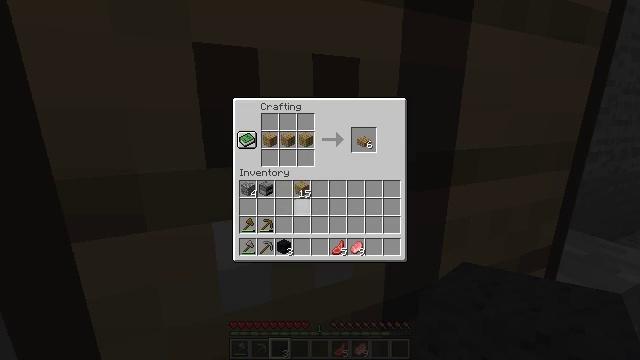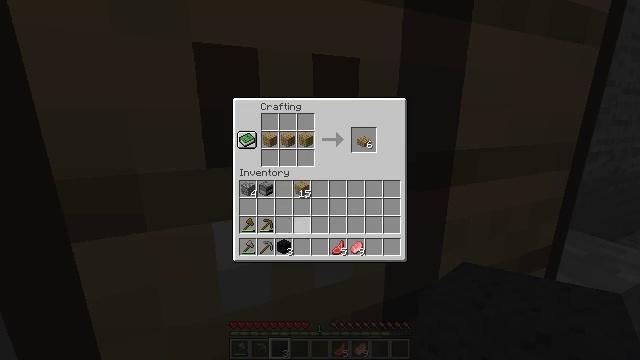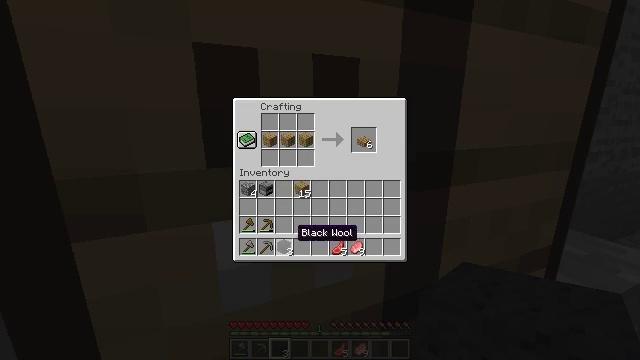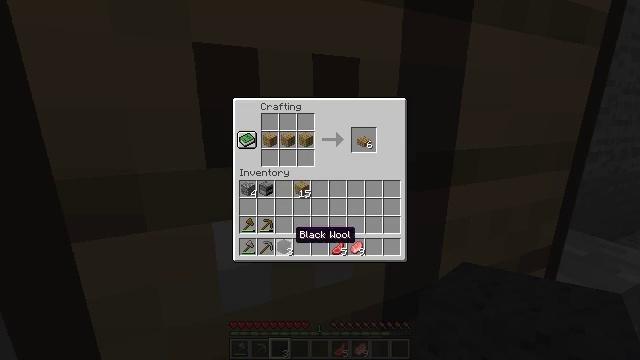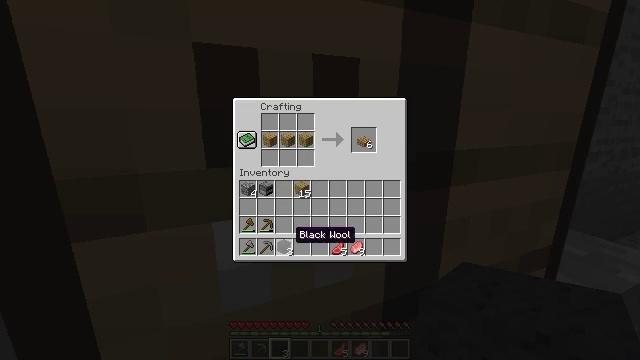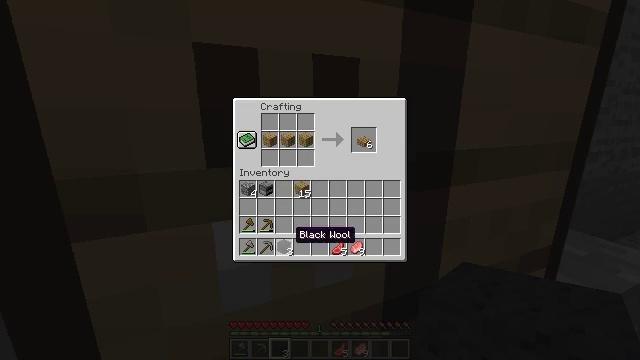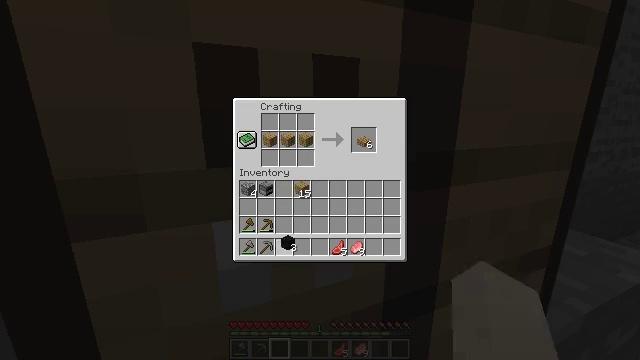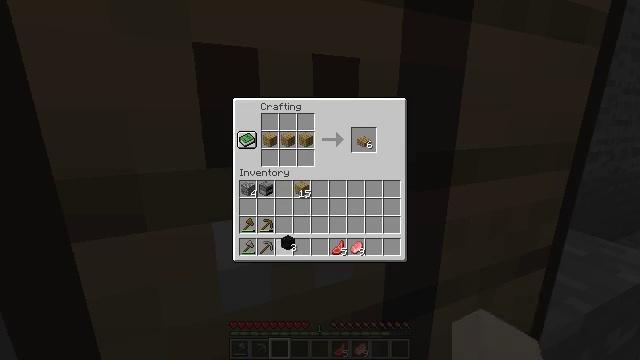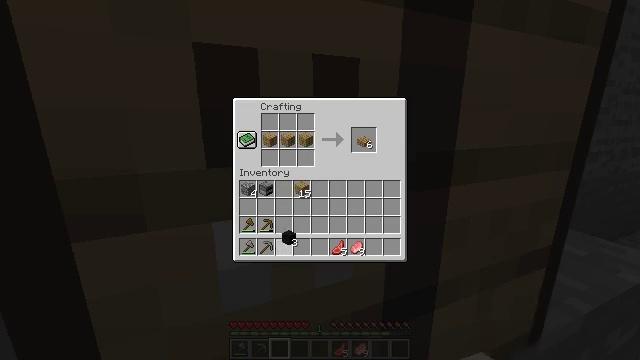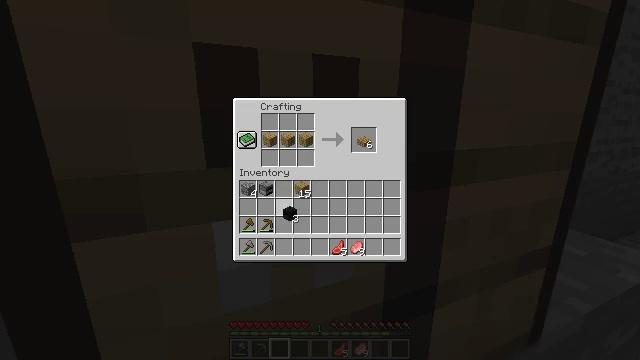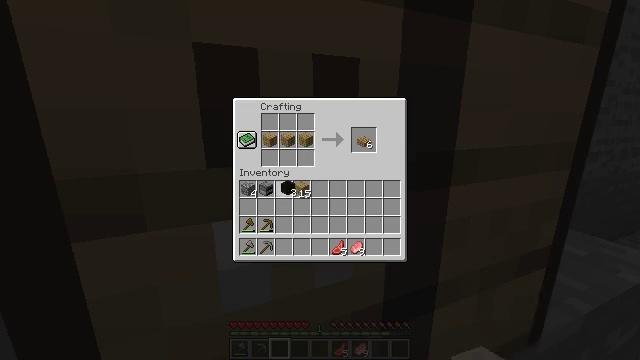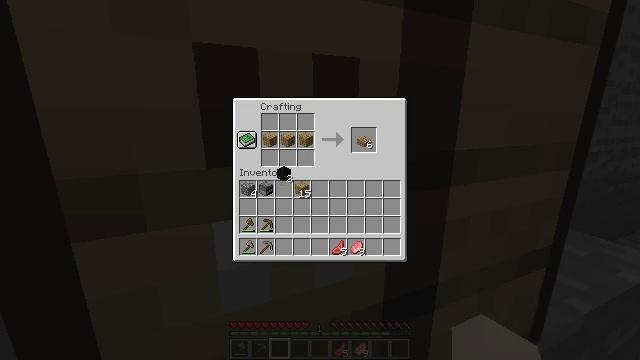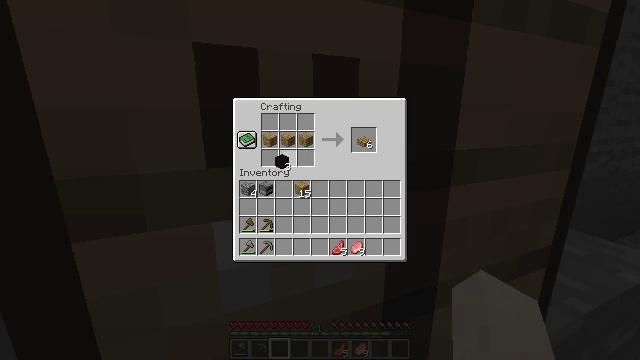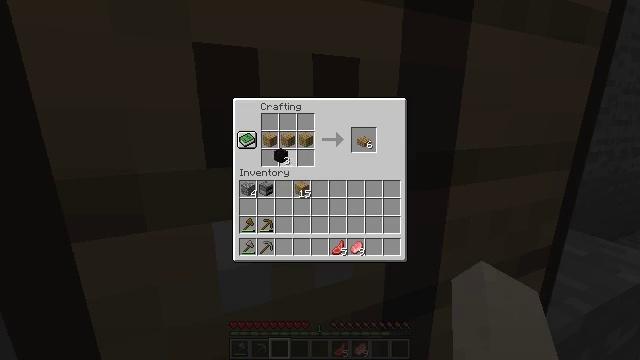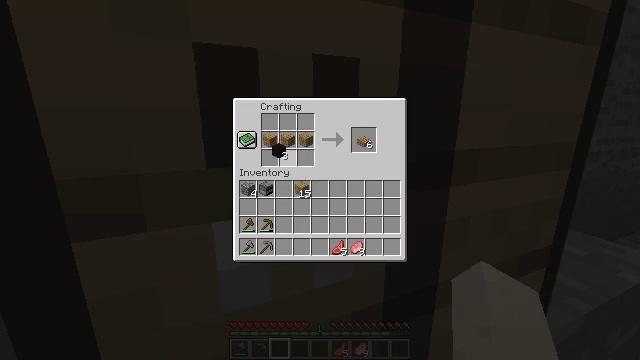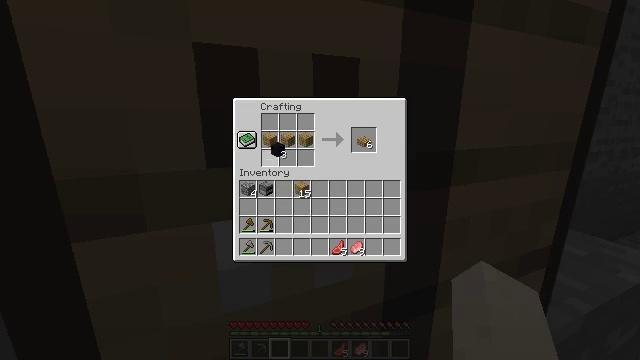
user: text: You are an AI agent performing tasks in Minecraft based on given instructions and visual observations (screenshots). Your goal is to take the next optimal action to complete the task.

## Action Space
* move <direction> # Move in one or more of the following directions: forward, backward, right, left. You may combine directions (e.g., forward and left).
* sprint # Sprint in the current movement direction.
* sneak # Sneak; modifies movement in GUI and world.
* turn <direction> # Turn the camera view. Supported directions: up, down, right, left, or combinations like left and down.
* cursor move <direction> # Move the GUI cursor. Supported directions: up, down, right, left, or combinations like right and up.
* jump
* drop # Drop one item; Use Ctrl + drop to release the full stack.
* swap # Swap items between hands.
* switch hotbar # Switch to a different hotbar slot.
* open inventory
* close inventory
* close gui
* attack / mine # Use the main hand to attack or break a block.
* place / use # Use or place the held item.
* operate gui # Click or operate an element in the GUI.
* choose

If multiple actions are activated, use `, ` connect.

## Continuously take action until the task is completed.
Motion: motion action
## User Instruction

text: Get a black bed by crafting with black wool.
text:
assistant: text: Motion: cursor move down
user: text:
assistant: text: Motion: cursor move down
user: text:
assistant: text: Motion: no_op
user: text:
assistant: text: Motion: no_op
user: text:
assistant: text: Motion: no_op
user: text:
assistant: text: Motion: operate gui
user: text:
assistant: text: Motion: operate gui
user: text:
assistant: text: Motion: operate gui
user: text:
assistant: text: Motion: cursor move up
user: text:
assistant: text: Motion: cursor move up
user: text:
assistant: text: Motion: cursor move up
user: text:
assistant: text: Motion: cursor move up
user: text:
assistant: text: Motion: no_op
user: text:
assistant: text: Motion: no_op
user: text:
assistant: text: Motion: no_op
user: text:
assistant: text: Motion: no_op
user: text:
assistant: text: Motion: no_op
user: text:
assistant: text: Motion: no_op
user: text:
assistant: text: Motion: no_op
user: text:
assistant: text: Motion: no_op
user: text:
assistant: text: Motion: choose
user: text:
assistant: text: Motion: choose
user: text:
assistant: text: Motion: choose
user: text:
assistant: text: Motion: cursor move right, choose
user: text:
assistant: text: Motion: cursor move right, choose
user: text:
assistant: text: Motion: choose
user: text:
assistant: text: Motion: choose
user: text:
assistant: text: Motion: choose
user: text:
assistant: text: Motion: choose
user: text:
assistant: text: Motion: choose